Field crop: tomato
Growth stage: 2
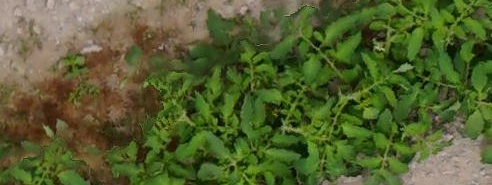
Species: tomato